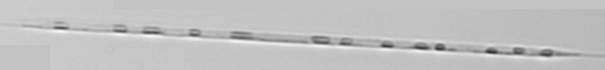
Label: Rhizosolenia